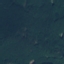
Land use / land cover: Forest